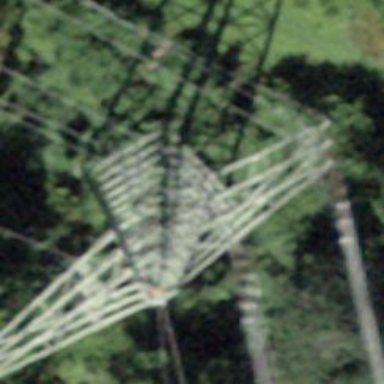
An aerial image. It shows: Power line in the image.